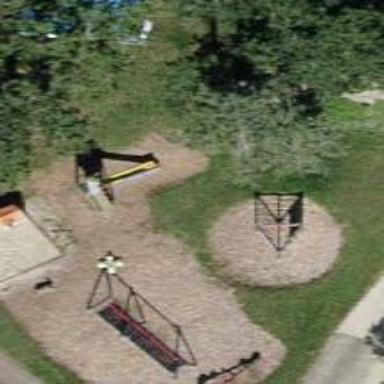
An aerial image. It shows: Playground area for leisure land.